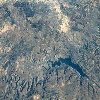
Label: land